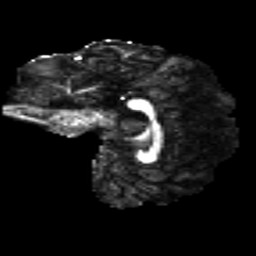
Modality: FA
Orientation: sagittal
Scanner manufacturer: siemens
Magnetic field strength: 3 T
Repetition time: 4.16 s
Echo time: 0.0806 s